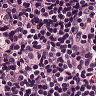
Metastatic tissue present: yes